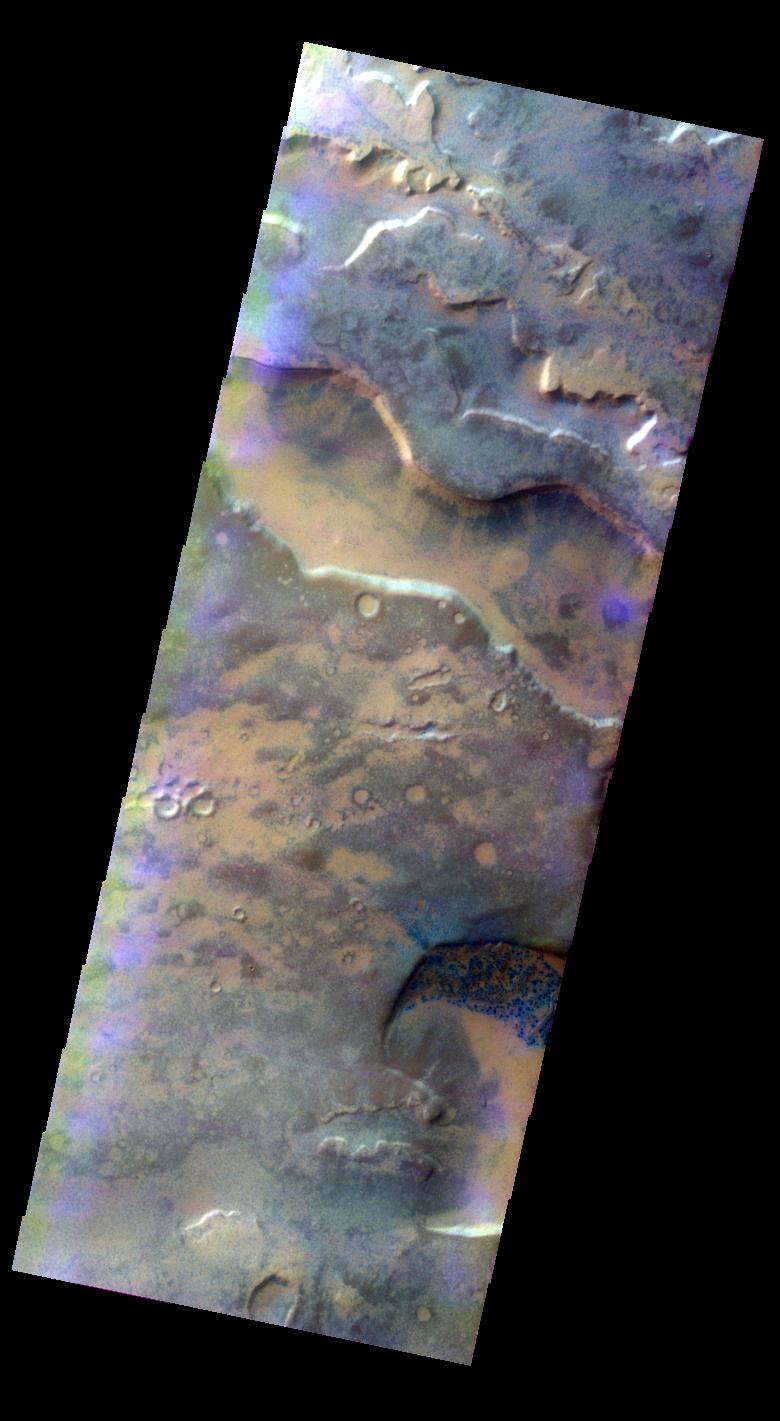
False-color Dalmatian Terrain Mars, 2001 Mars Odyssey